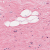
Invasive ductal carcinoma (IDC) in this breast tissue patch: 0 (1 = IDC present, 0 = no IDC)